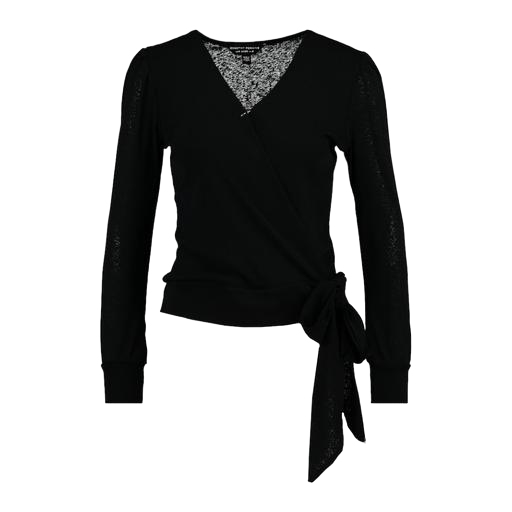
black long-sleeved wrap top, black long-sleeve wrap top, black bella wrap top, white background